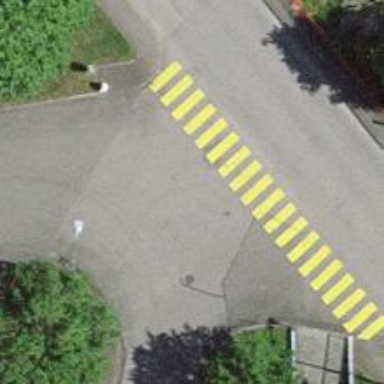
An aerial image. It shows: Zebra crossing on the road.